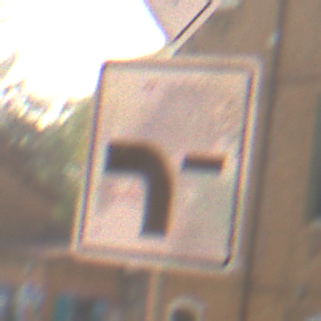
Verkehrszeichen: VerlaufVorfahrtsstrasse6
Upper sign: Vorfahrtsstrasse
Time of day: MorningAfternoon
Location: Outdoor (Urban)
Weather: Clear
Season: NotSpecified
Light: Natural